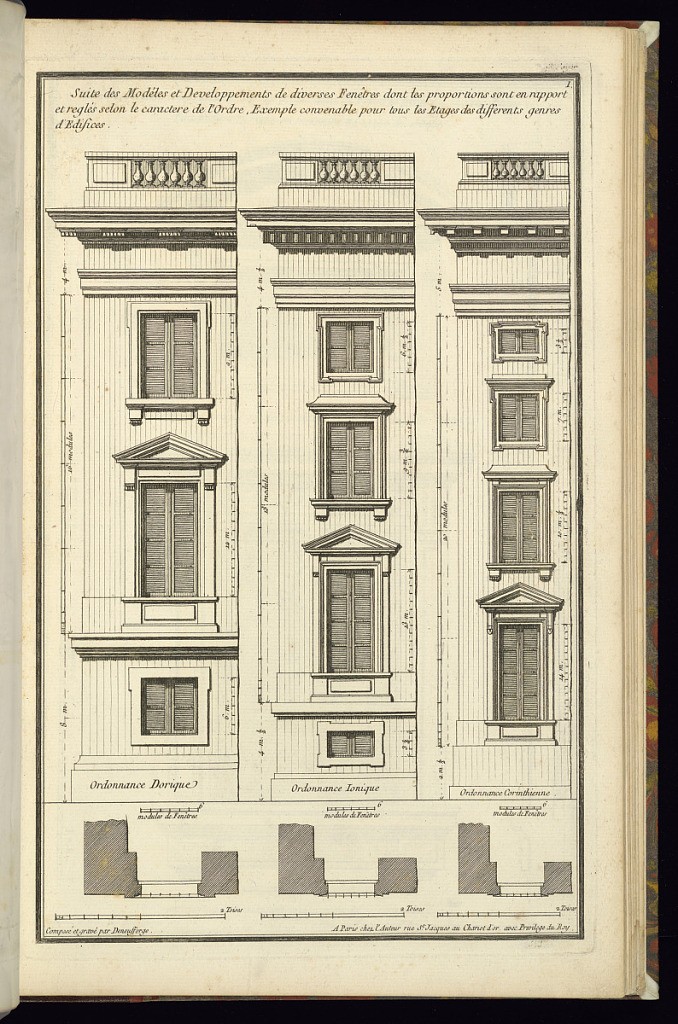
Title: Title Page
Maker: Jean-François de Neufforge, Flemish, 1714–1791
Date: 1768
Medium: Engraving on paper
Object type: Print
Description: Designs for the corners and profiles of windows on buildings with rooftop balustrades. From left to right, they are labelled as designed in the Doric Order, the Ionic Order, and the Corinthian Order. The plate is signed and numbered.